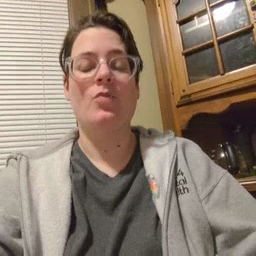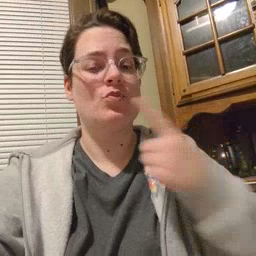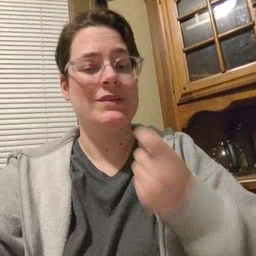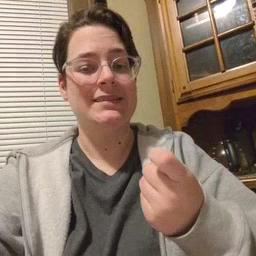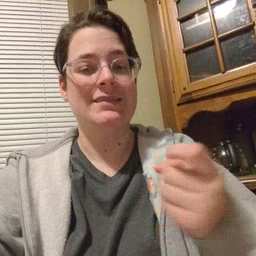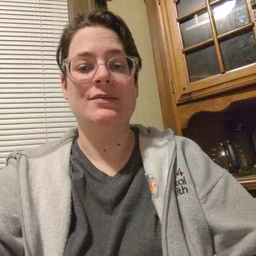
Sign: red